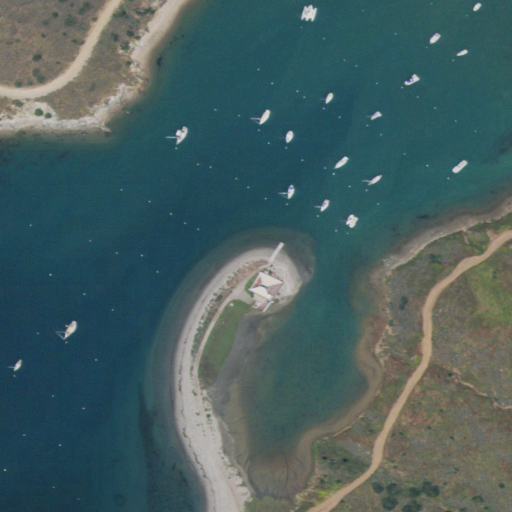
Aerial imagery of cape in California named Ballast Point containing open water, shrub, barren land, grassland, medium intensity development, high intensity development, and low intensity development